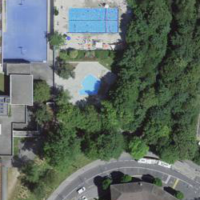
EUNIS habitat code: 54
Species observed at this site:
Allium ursinum
Acer pseudoplatanus